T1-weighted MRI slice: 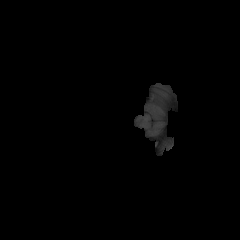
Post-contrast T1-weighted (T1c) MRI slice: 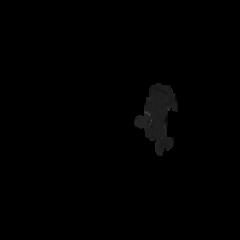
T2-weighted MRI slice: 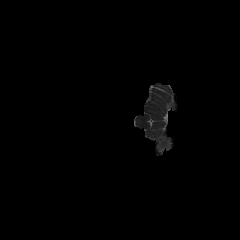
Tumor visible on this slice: no